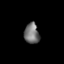
Tissue: lung
Cell type: Fibroblasts
Senescence score: 0.5719
Nuclear area (px): 301
Mean DAPI intensity: 115.488